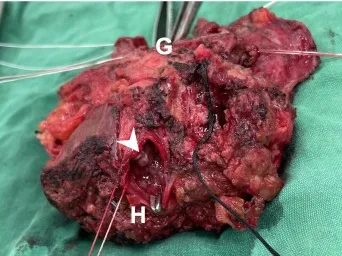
(A) Surgical specimen: A direct fistulous connection was found between left IHD to stomach. To confirm this, a forceps was inserted from the orifice of stomach (indicated by "G") to left IHD (indicated by "H"). Several intraductal papillary tumors were found from the cut surface of left IHD (arrowhead).
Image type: medical_photograph (other_medical_photograph)